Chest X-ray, AP view. Patient: 58 years old, sex M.
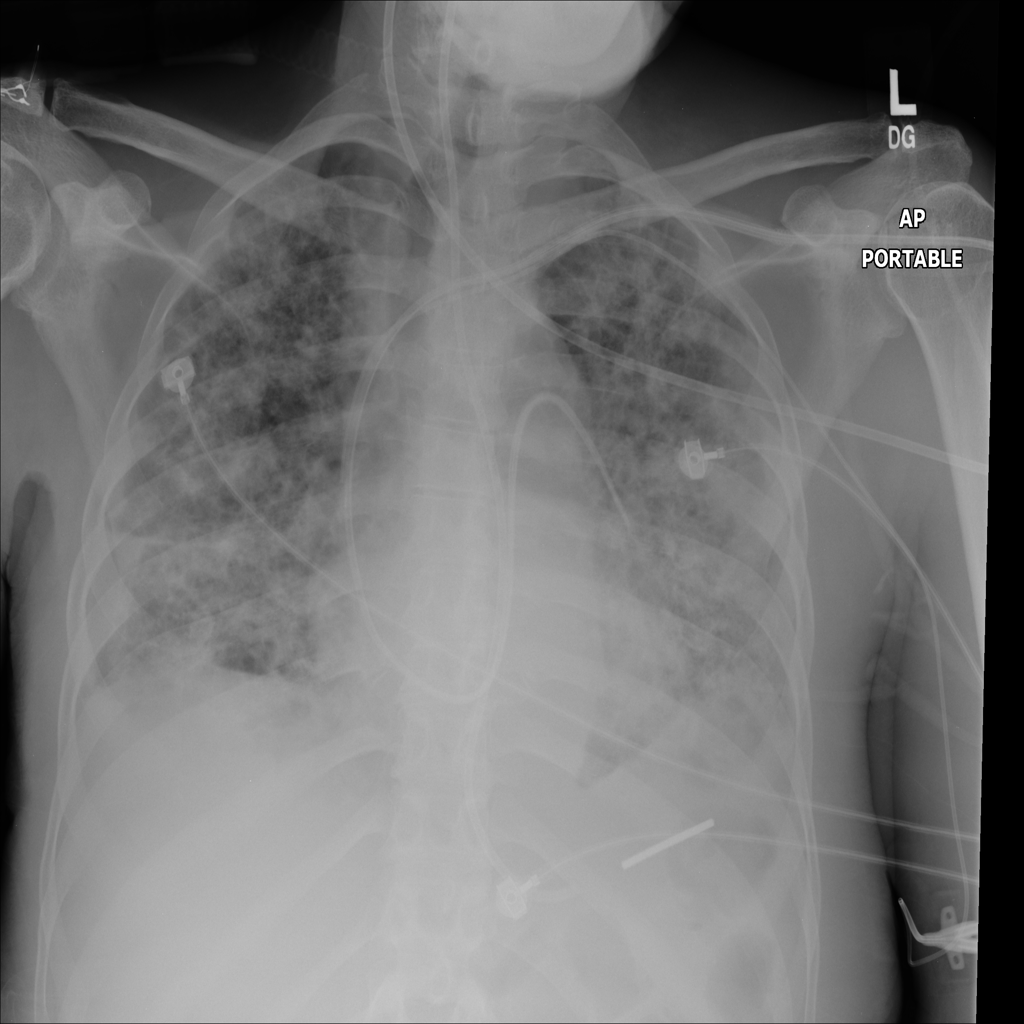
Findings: Effusion